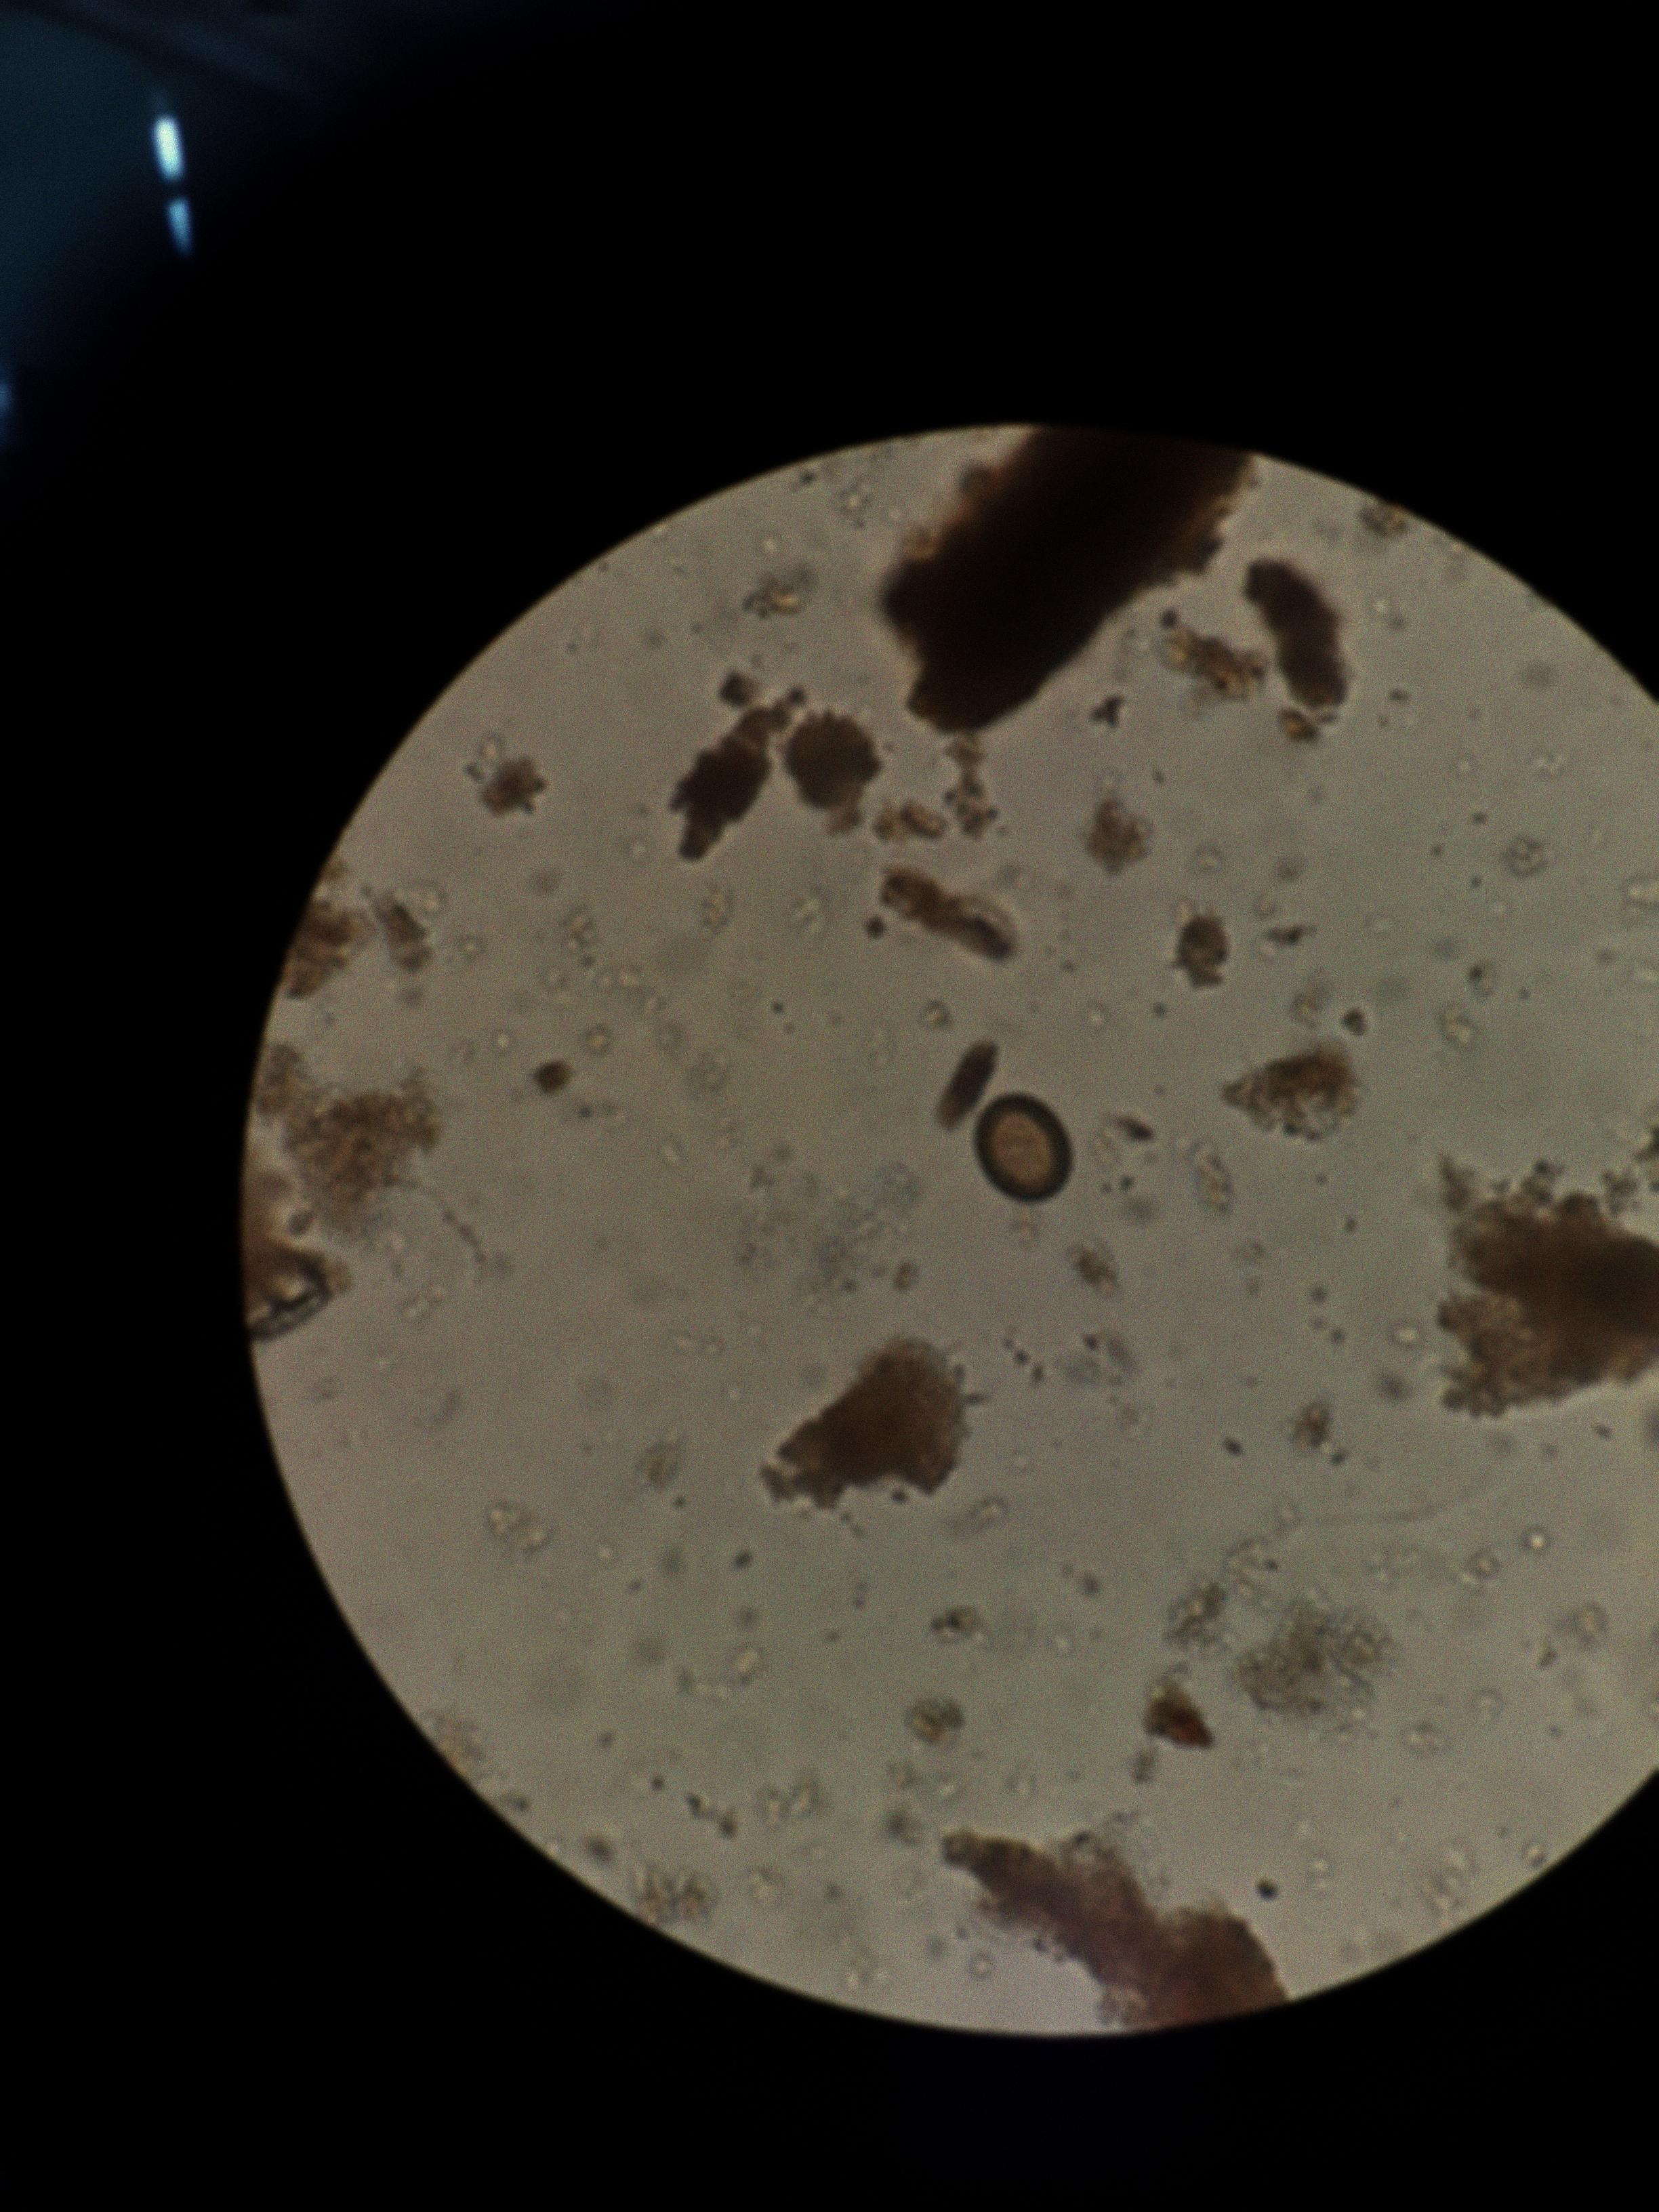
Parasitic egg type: Taenia spp. egg